Question: I would just like to copy a specific 'LOAD_NO' from a table called 'LOADS' and insert it back into the same 'LOADS' table but without using the old 'LOAD_NO' (aka 'ID')....
The tables name is 'LOADS'.
1. I would like to copy a specific row and insert it into the table but without needing to specify all of the fields (because the table has a lot of fields)
2. I need to exclude the field named: LOAD_NO
3. Then delete the old row
I tried something like this:
I cloned the 'LOADS' table without cloning the data and I named that table 'LOADS_TempTable' and added the identity of 'LOAD_NO' seed start at: '11600'
'''
SELECT *
INTO LOADS_TempTable
FROM LOADS WHERE LOAD_NO = 200;
ALTER TABLE LOADS_TempTable DROP COLUMN LOAD_NO;
INSERT INTO LOADS
SELECT *
FROM LOADS_TempTable;
DELETE FROM LOADS
WHERE LOAD_NO = 200;
'''
Here is how the column 'LOAD_NO' in the table 'LOADS' looks:

The error I get says the following:
> Msg 8101, Level 16, State 1, Line 3
An explicit value for the identity column in table 'LOADS' can only be specified when a column list is used and IDENTITY_INSERT is ON.
I tried to add:
'''
set identity_insert LOADS OFF
GO
'''
and also
'''
set identity_insert LOADS ON
GO
'''
I always get the same error.
THANKS FOR ANY HELP :)
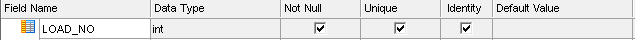
Answer: Since 'LOAD_NO' is an column, you should not be specifying a value for it when inserting. So you need to modify our 'INSERT' statement to include the 'LOAD_NO' column - something like this:
'''
INSERT INTO LOADS(col1, col2, ..., colN) -- all columns *EXCEPT* LOAD_NO
SELECT col1, col2, ...., colN -- all columns *EXCEPT* LOAD_NO
FROM LOADS_TempTable;
'''
SQL Server will automatically assign a new 'LOAD_NO' to the row you're inserting - after all, that's the of the column!